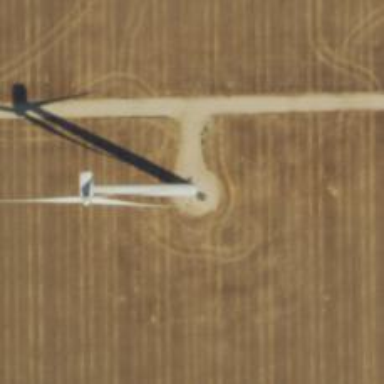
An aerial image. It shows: Wind generator powered by horizontal axis wind turbine.